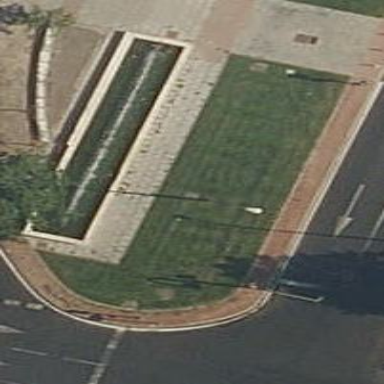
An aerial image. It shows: Fountain.